Interaction volume radius: 5 \u00c5
Interaction volume height: 15 \u00c5
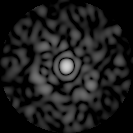
Disorder parameter: 0.8041